Question: for example we have following method:
'''
...
public void method1(){
method2();
}
...
'''
'method2' can throws exception and 'Eclipse' offer either wrap by 'try catch' or declare 'throws' declaration.
Each time I need pick up the mouse and hover mouse cursor to this row.
Is it possible select wrap or throws without using mouse?
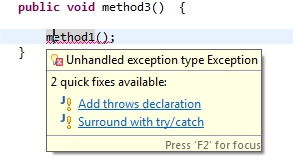
Answer: Move your cursor to the method and press 'Ctrl+1', then use your arrowkeys. This trick (ctrl+1) can help you speed up development for a lot of things, like automaticly assign statements to variables.